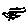
Label: bird